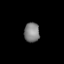
Tissue: lung
Cell type: Epithelial cells
Senescence score: 0.1626
Nuclear area (px): 289
Mean DAPI intensity: 132.055